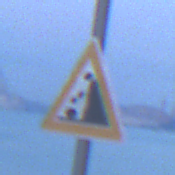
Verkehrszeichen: SteinschlagRechts
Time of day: Dawn
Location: Outdoor (Urban)
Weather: PartlyCloudy
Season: NotSpecified
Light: Natural